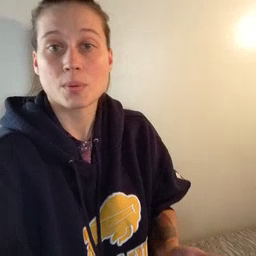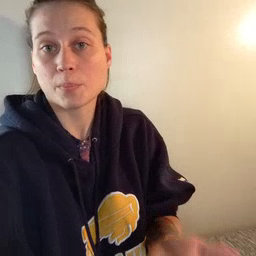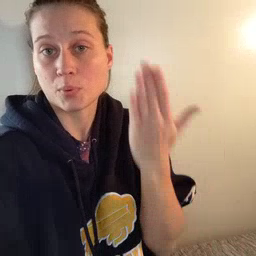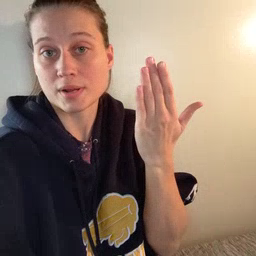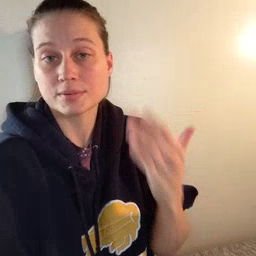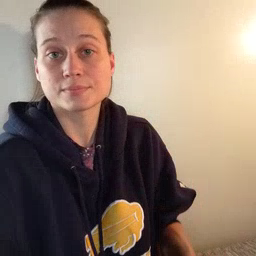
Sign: morning